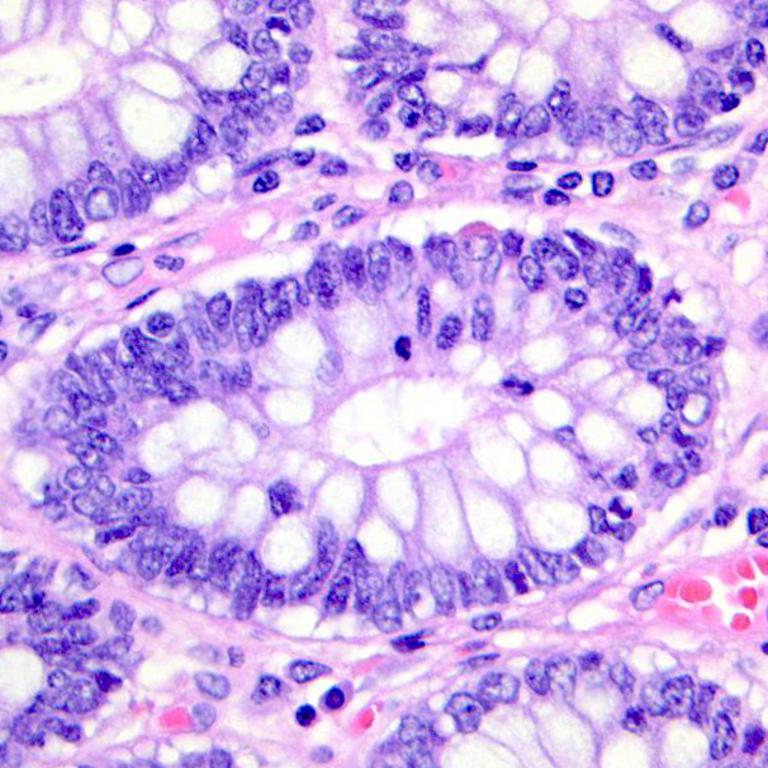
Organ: colon
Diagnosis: benign